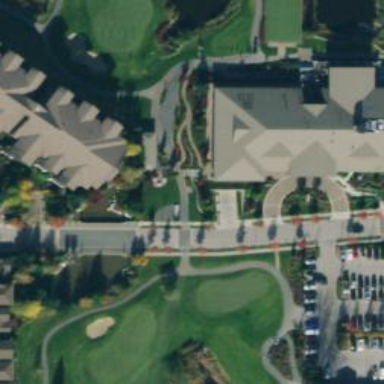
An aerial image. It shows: Path for both road and golf.